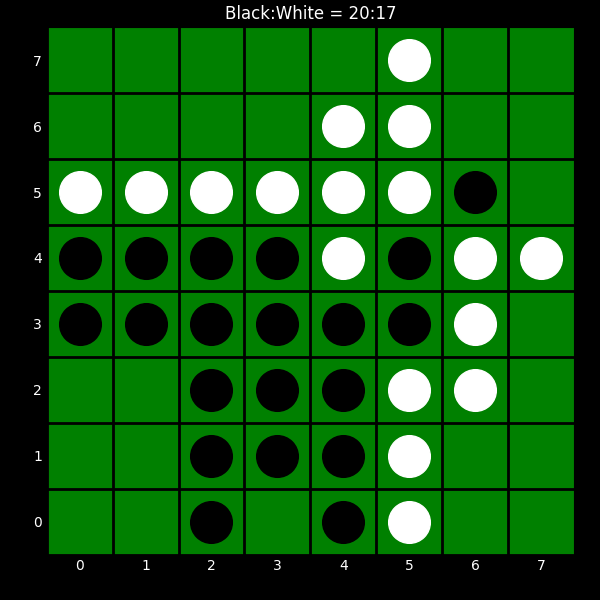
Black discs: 20
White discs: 17